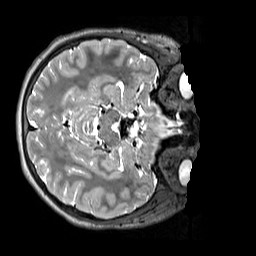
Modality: T2w
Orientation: axial
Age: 11
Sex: female
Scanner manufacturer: siemens
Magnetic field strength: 3 T
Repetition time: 3.2 s
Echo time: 0.408 s